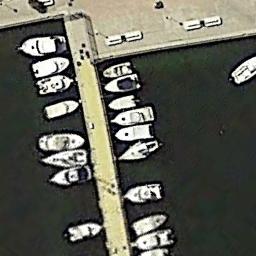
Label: harbor